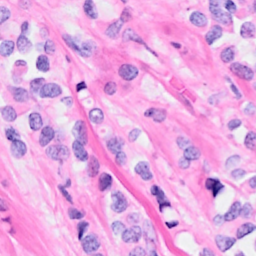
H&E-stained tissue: Breast